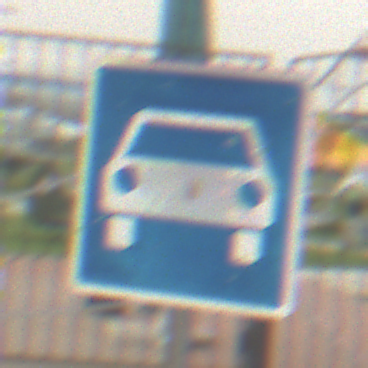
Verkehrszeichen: Kraftfahrstrasse
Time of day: MorningAfternoon
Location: Outdoor (Suburban)
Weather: Overcast
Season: NotSpecified
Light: Natural